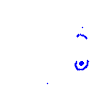
Particle: electron